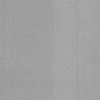
Label: dusty